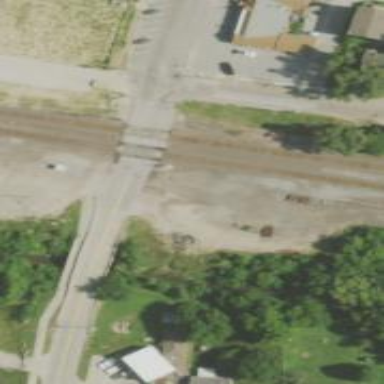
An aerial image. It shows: Level crossing with lights and barriers.